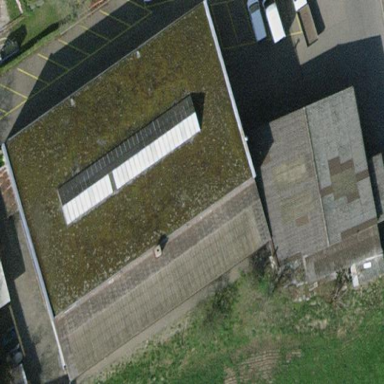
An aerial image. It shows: Industrial building.